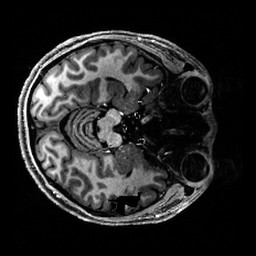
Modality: T1w
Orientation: axial
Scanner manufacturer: siemens
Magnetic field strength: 6.98 T
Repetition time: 5 s
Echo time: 0.00343 s